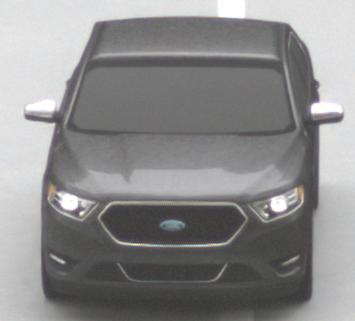
Make: Ford
Model: Taurus
Detailed model: SHO
Model produced from: 2012
Model produced until: 2019
Doors: 4
Color: gray
Road condition: dry road
Daytime: morning or afternoon
Contrast: low contrast